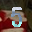
Label: 5